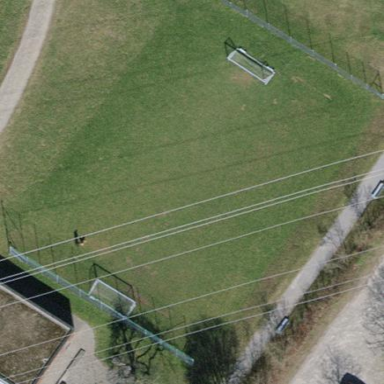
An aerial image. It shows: Soccer pitch for leisure land activities.